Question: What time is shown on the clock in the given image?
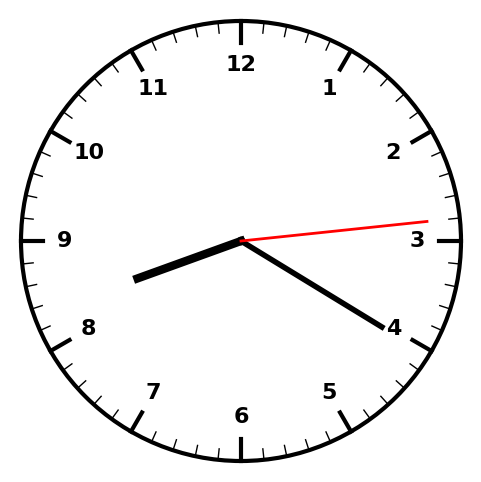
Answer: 08:20:14